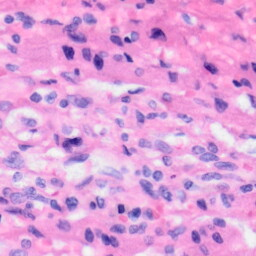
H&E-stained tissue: Liver